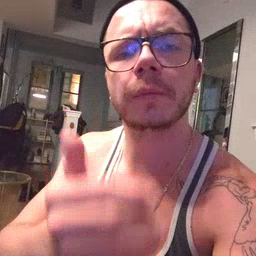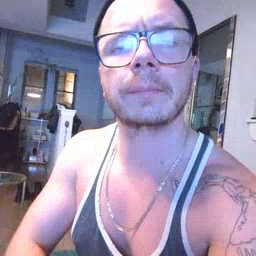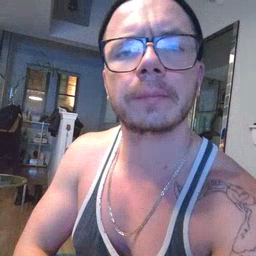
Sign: close